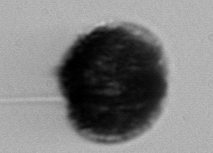
Label: Gonyaulax